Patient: sex M, age 36
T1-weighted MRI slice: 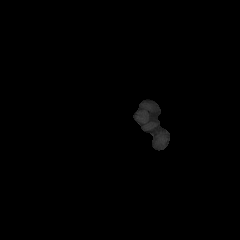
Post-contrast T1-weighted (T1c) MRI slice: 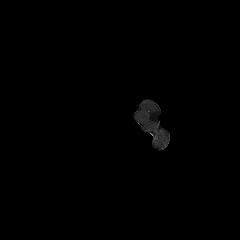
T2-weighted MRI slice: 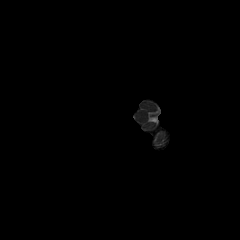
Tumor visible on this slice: no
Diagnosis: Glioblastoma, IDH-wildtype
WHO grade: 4